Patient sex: F
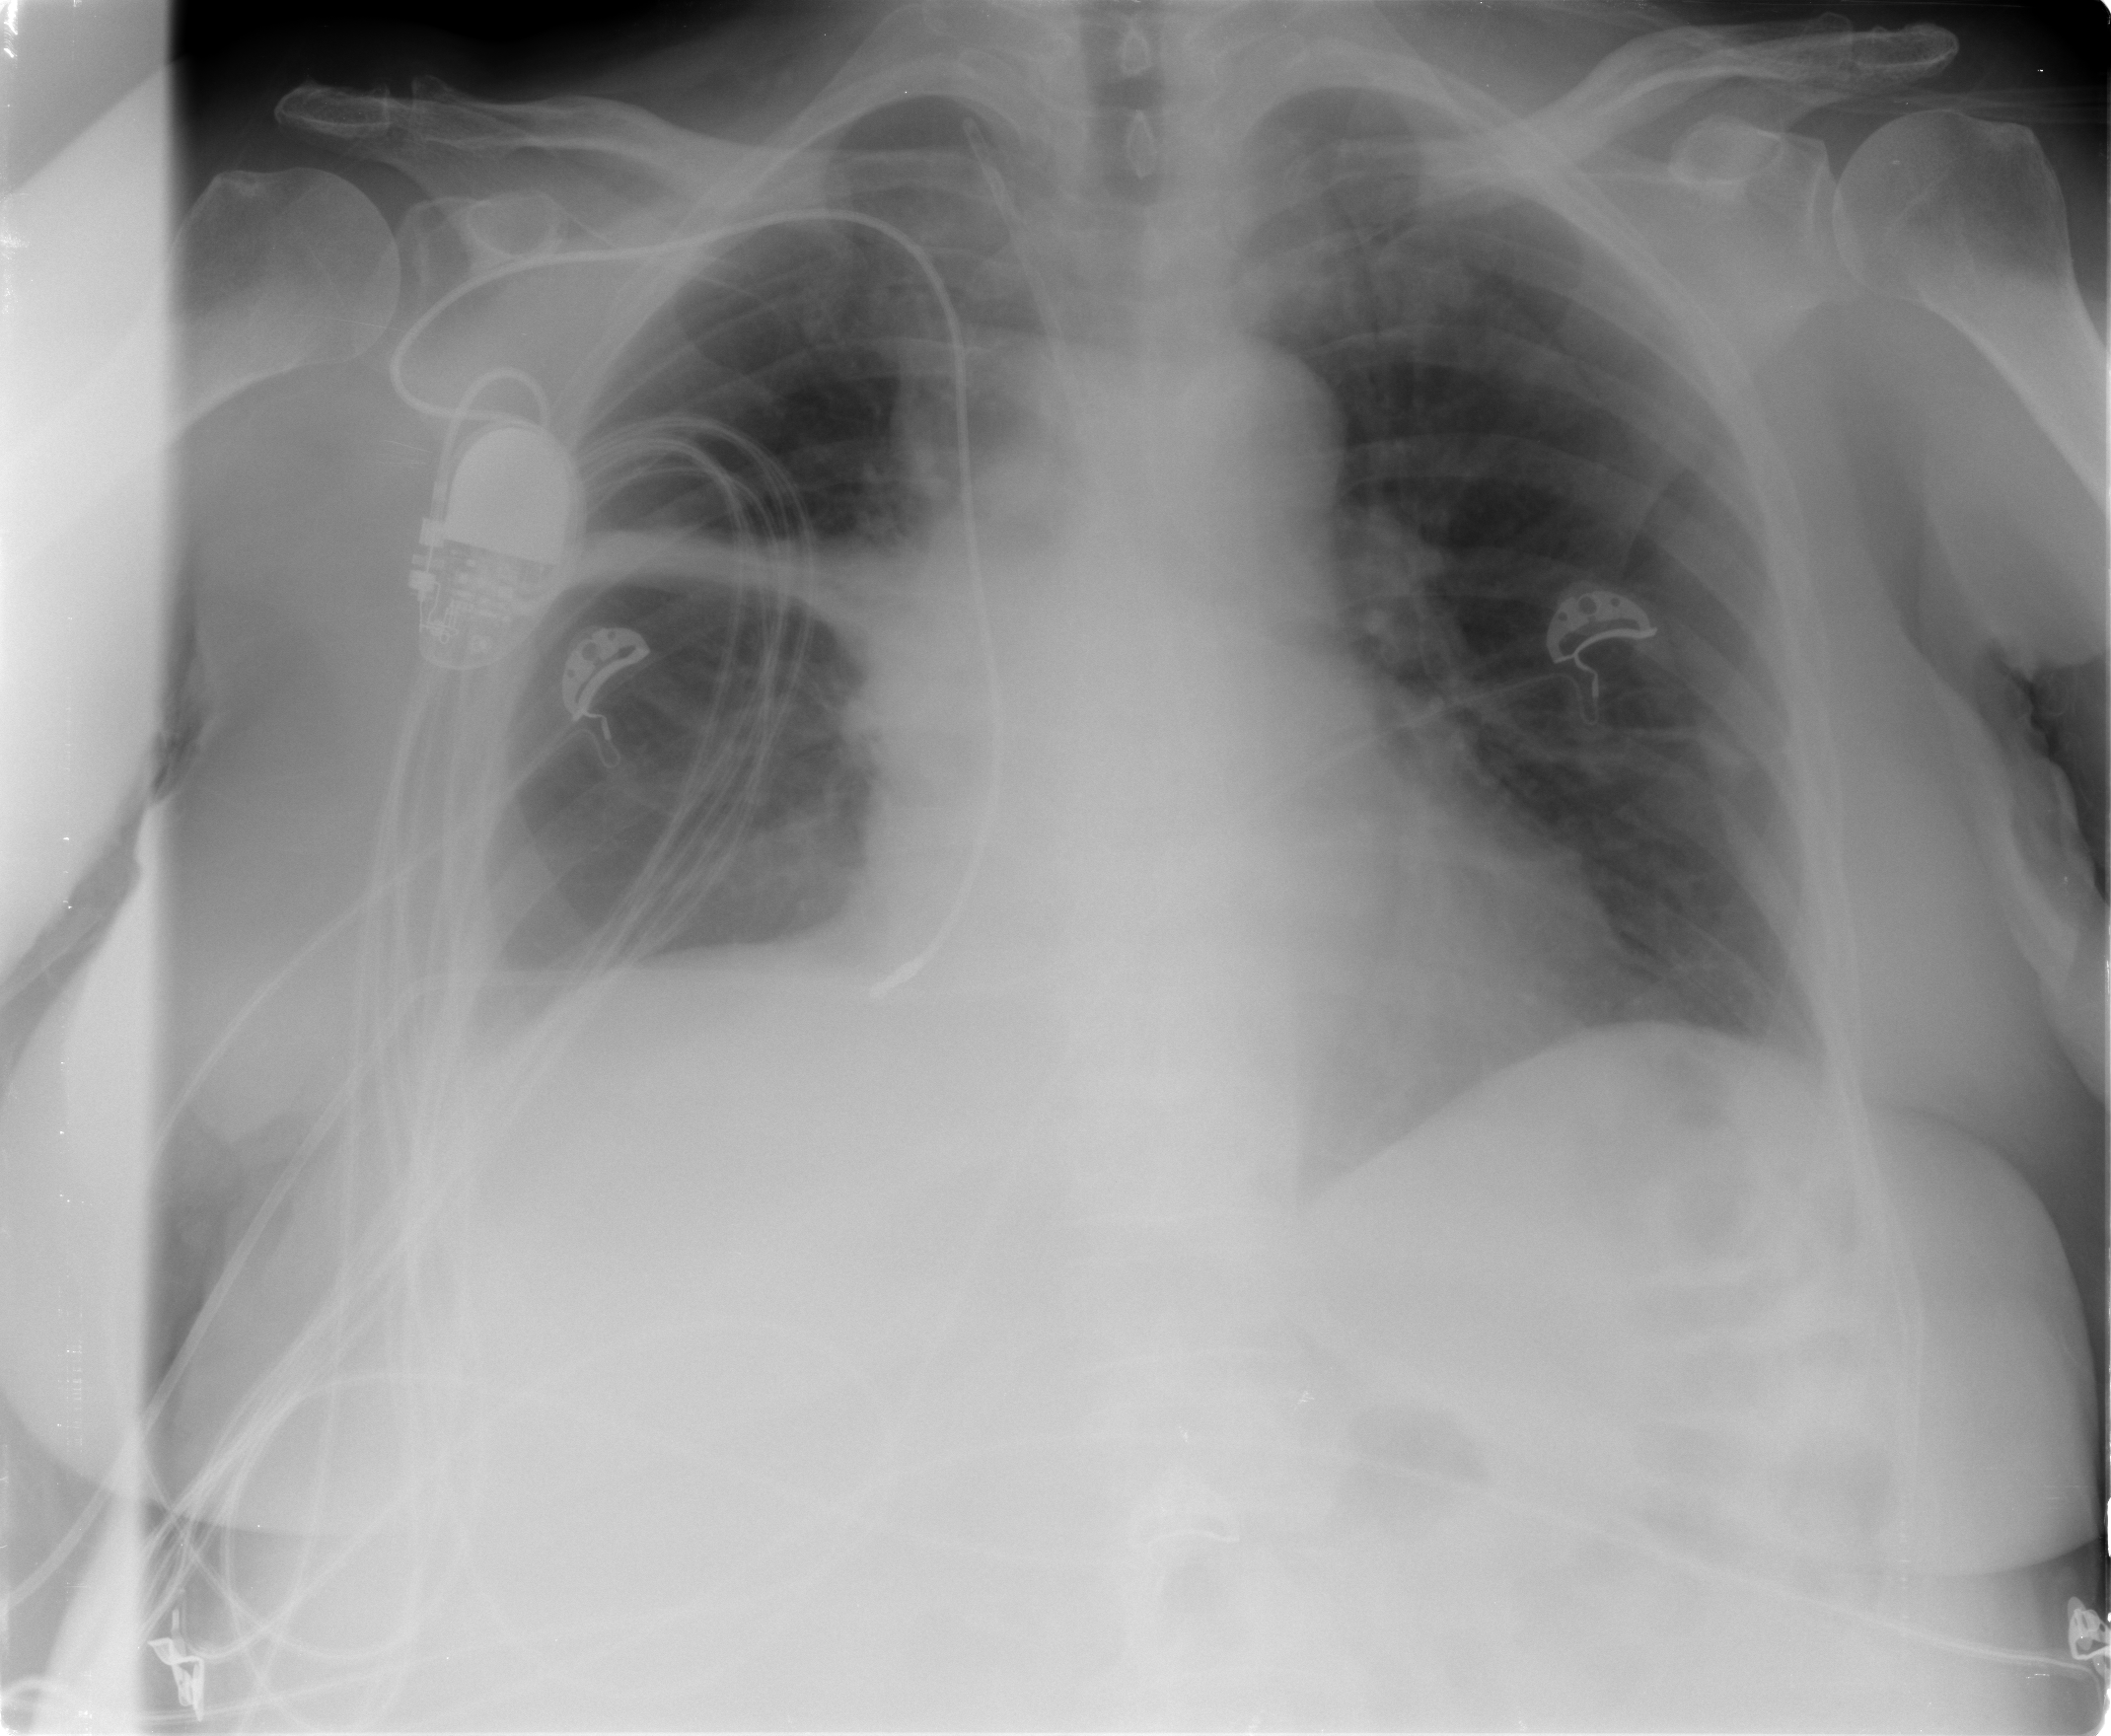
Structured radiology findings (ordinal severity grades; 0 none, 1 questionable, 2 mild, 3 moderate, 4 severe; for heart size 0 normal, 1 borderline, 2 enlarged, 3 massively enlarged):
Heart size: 0
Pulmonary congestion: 1
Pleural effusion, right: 2
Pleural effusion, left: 1
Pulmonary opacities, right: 0
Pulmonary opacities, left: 0
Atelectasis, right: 2
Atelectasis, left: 0